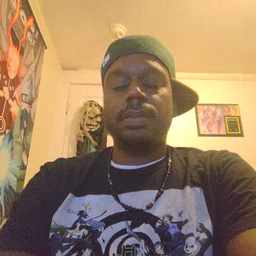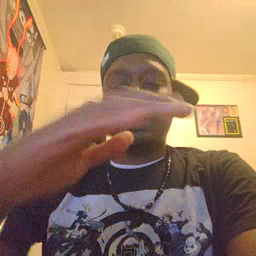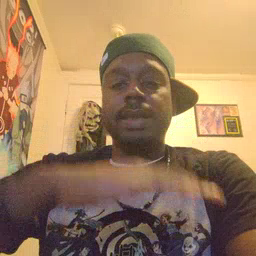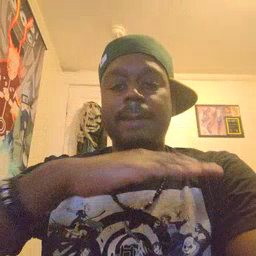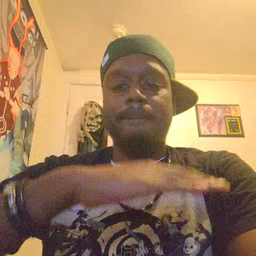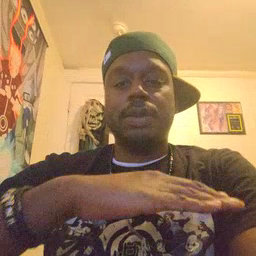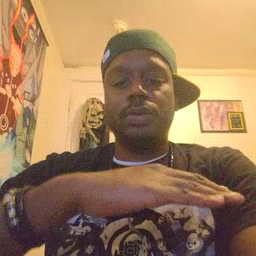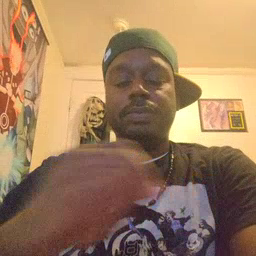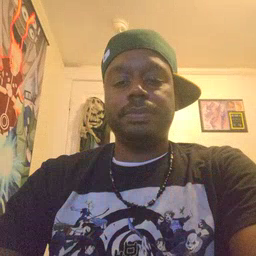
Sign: table